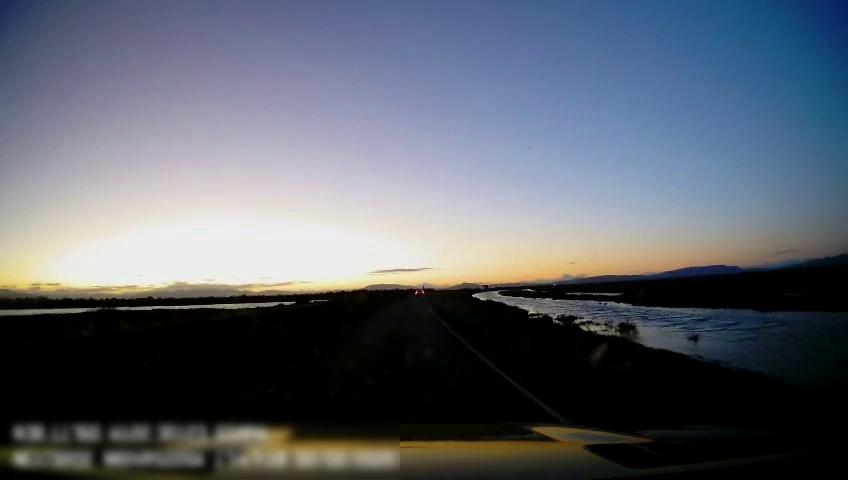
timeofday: Dusk/Dawn/Twilight
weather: Sunny
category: Drivable Space
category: Vehicles | Car
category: Lanes | Current Lane
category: Lanes | Current Lane